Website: apple
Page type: account-selection
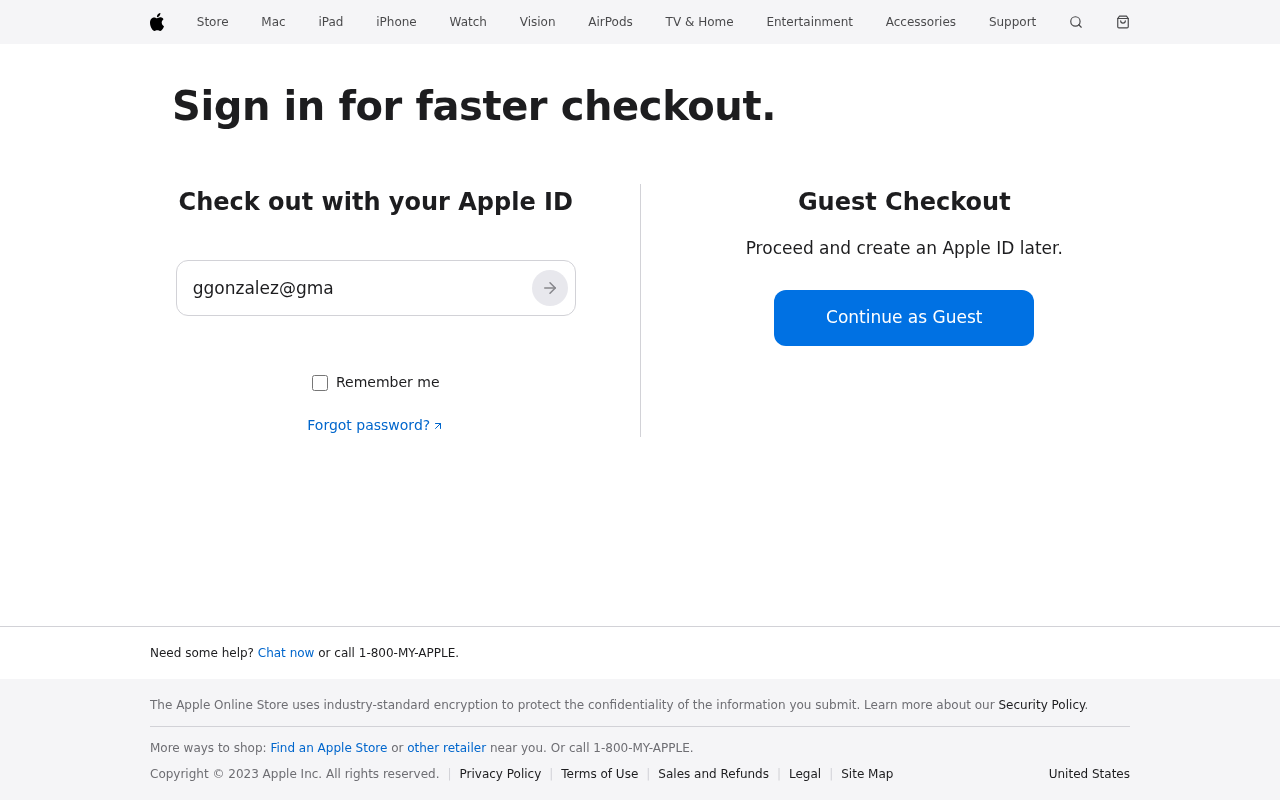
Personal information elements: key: PII_EMAIL
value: ggonzalez@gmail.com